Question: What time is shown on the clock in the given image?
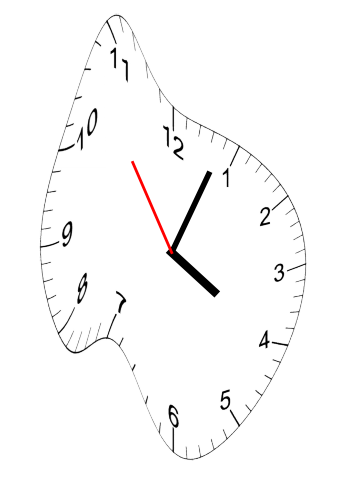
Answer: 04:03:54